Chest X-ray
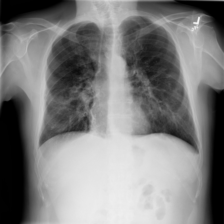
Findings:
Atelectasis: negative
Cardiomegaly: negative
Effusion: negative
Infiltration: negative
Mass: negative
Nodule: negative
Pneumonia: negative
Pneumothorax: negative
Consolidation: positive
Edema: negative
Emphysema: negative
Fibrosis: negative
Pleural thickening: negative
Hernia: negative